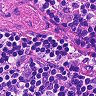
Metastatic tissue present: no